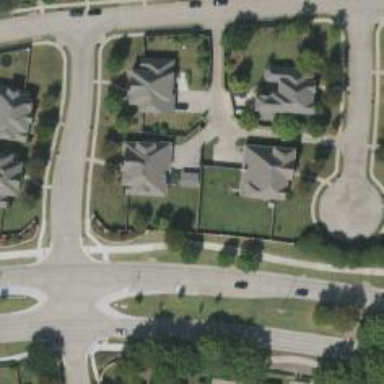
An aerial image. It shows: Alley classified as service road.